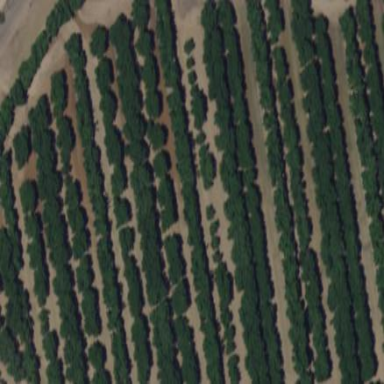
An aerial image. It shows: Orchard.